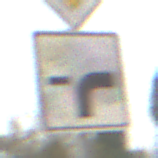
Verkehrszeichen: VerlaufVorfahrtsstrasse9
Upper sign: Vorfahrtsstrasse
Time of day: MorningAfternoon
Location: Outdoor (Suburban)
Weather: Overcast
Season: NotSpecified
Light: Natural